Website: crate-barrel
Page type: billing-address
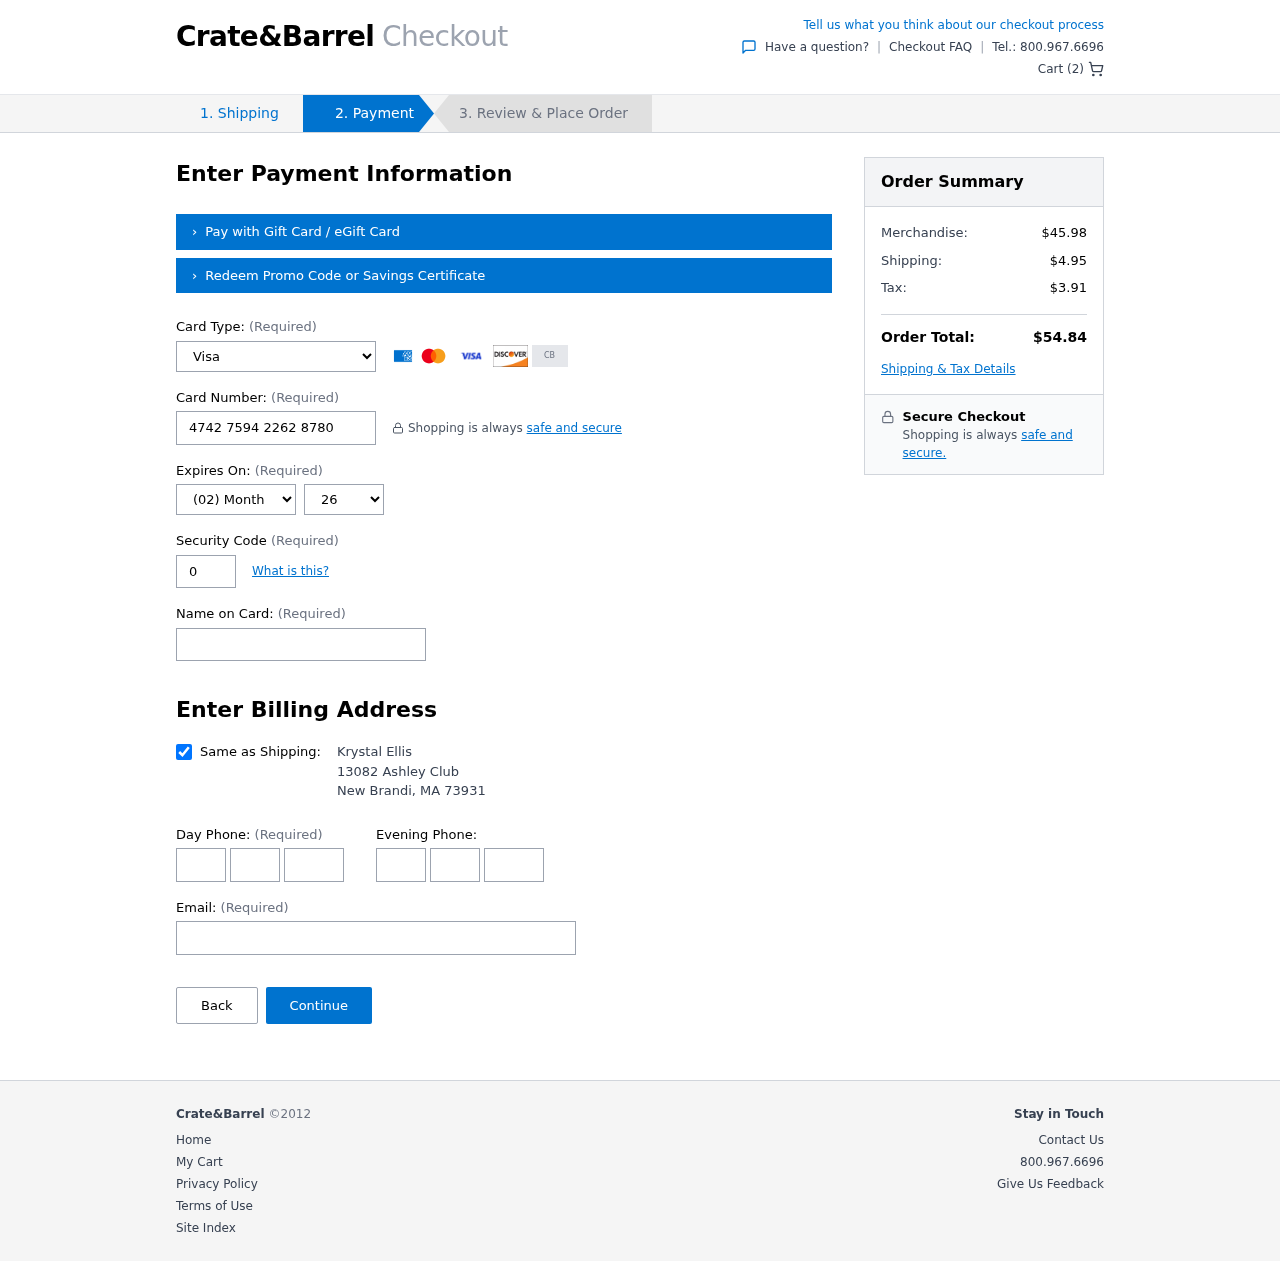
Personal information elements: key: PII_CARD_CVV
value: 003
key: PII_CARD_EXPIRY_MONTH
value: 02
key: PII_CARD_EXPIRY_YEAR
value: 26
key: PII_CARD_NUMBER
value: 4742 7594 2262 8780
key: PII_CARD_TYPE
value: Visa
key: PII_CITY
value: New Brandi
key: PII_EMAIL
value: krystal.ellis@yahoo.com
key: PII_FULLNAME
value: Krystal Ellis
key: PII_PHONE_AREA
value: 406
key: PII_PHONE_PREFIX
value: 532
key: PII_PHONE_SUFFIX
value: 8521
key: PII_POSTCODE
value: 73931
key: PII_STATE_ABBR
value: MA
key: PII_STREET
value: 13082 Ashley Club
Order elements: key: ORDER_NUM_ITEMS
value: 2
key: ORDER_SUBTOTAL
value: $45.98
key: ORDER_SHIPPING_COST
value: $4.95
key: ORDER_TAX
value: $3.91
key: ORDER_TOTAL
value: $54.84